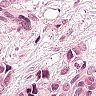
Metastatic tissue present: yes